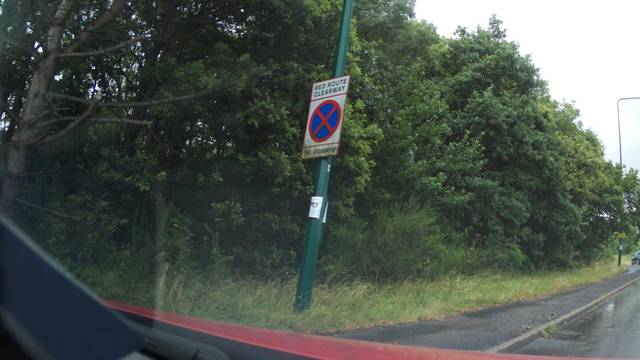
Region: United Kingdom
Coordinates: 52.406, -1.751